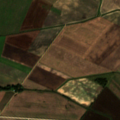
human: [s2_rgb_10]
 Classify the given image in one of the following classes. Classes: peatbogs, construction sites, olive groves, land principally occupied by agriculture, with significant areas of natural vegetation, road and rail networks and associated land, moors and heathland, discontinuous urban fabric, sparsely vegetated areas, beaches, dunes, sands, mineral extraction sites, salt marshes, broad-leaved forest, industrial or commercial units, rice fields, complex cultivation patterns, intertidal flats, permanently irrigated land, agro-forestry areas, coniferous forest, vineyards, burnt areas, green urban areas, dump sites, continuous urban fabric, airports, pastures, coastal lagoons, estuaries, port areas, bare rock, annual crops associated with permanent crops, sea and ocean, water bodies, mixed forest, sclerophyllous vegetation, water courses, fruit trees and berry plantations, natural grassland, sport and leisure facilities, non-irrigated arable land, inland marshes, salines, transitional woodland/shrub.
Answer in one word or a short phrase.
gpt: non-irrigated arable land, land principally occupied by agriculture, with significant areas of natural vegetation